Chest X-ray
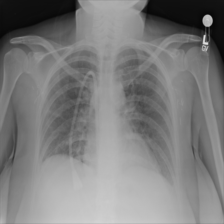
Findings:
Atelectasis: negative
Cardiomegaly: negative
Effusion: negative
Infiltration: negative
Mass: negative
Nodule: negative
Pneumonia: negative
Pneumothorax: negative
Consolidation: negative
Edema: negative
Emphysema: negative
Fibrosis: negative
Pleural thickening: negative
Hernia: negative